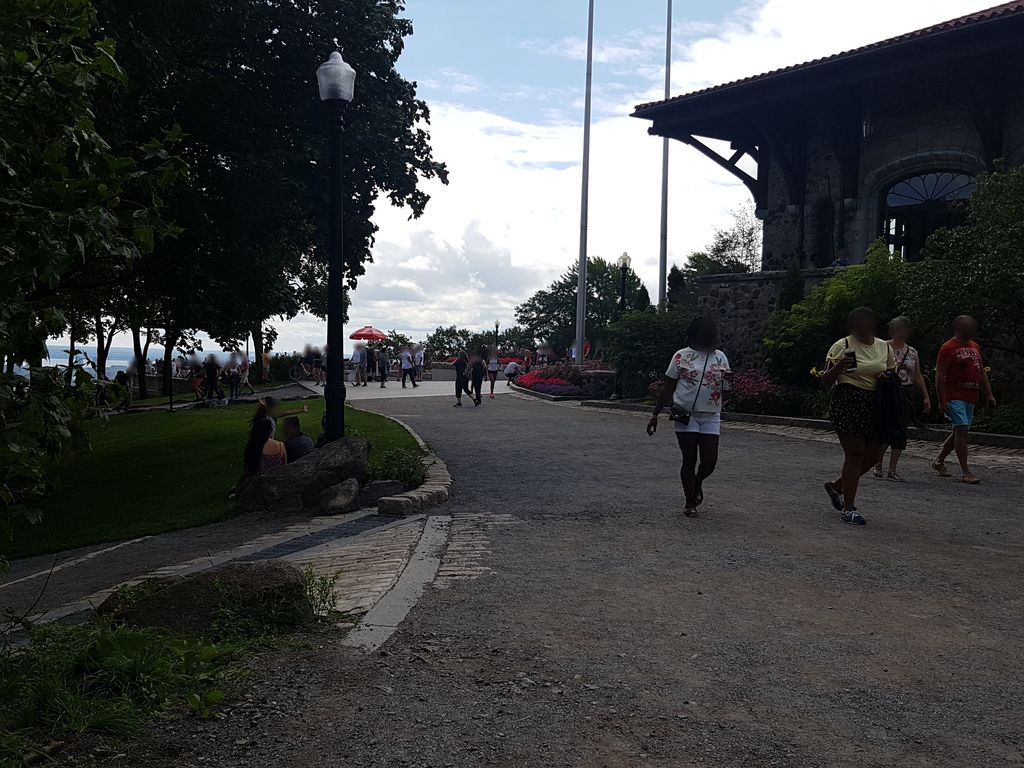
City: montreal